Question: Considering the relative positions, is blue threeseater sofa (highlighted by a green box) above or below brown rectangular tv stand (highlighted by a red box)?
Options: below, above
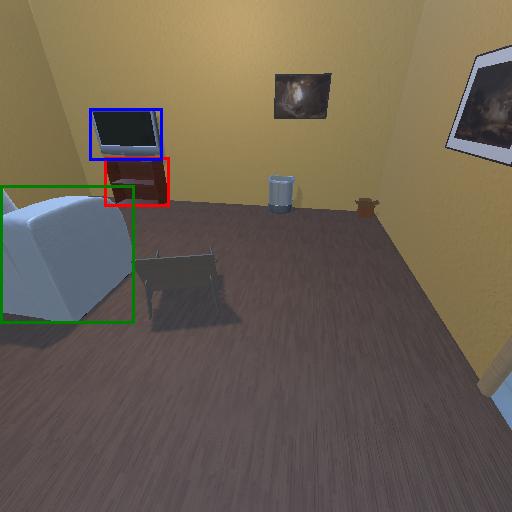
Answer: below